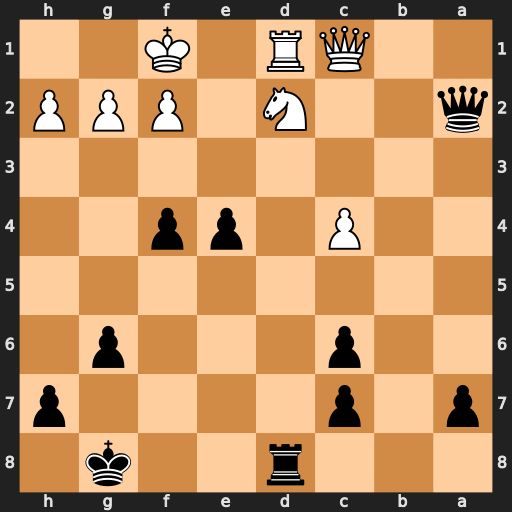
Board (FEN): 3r2k1/p1p4p/2p3p1/8/2P1pp2/8/q2N1PPP/2QR1K2
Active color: b
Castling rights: -
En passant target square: -
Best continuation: e3 fxe3 fxe3